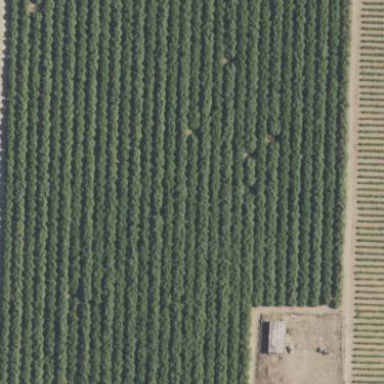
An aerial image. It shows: Vineyard.